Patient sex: M
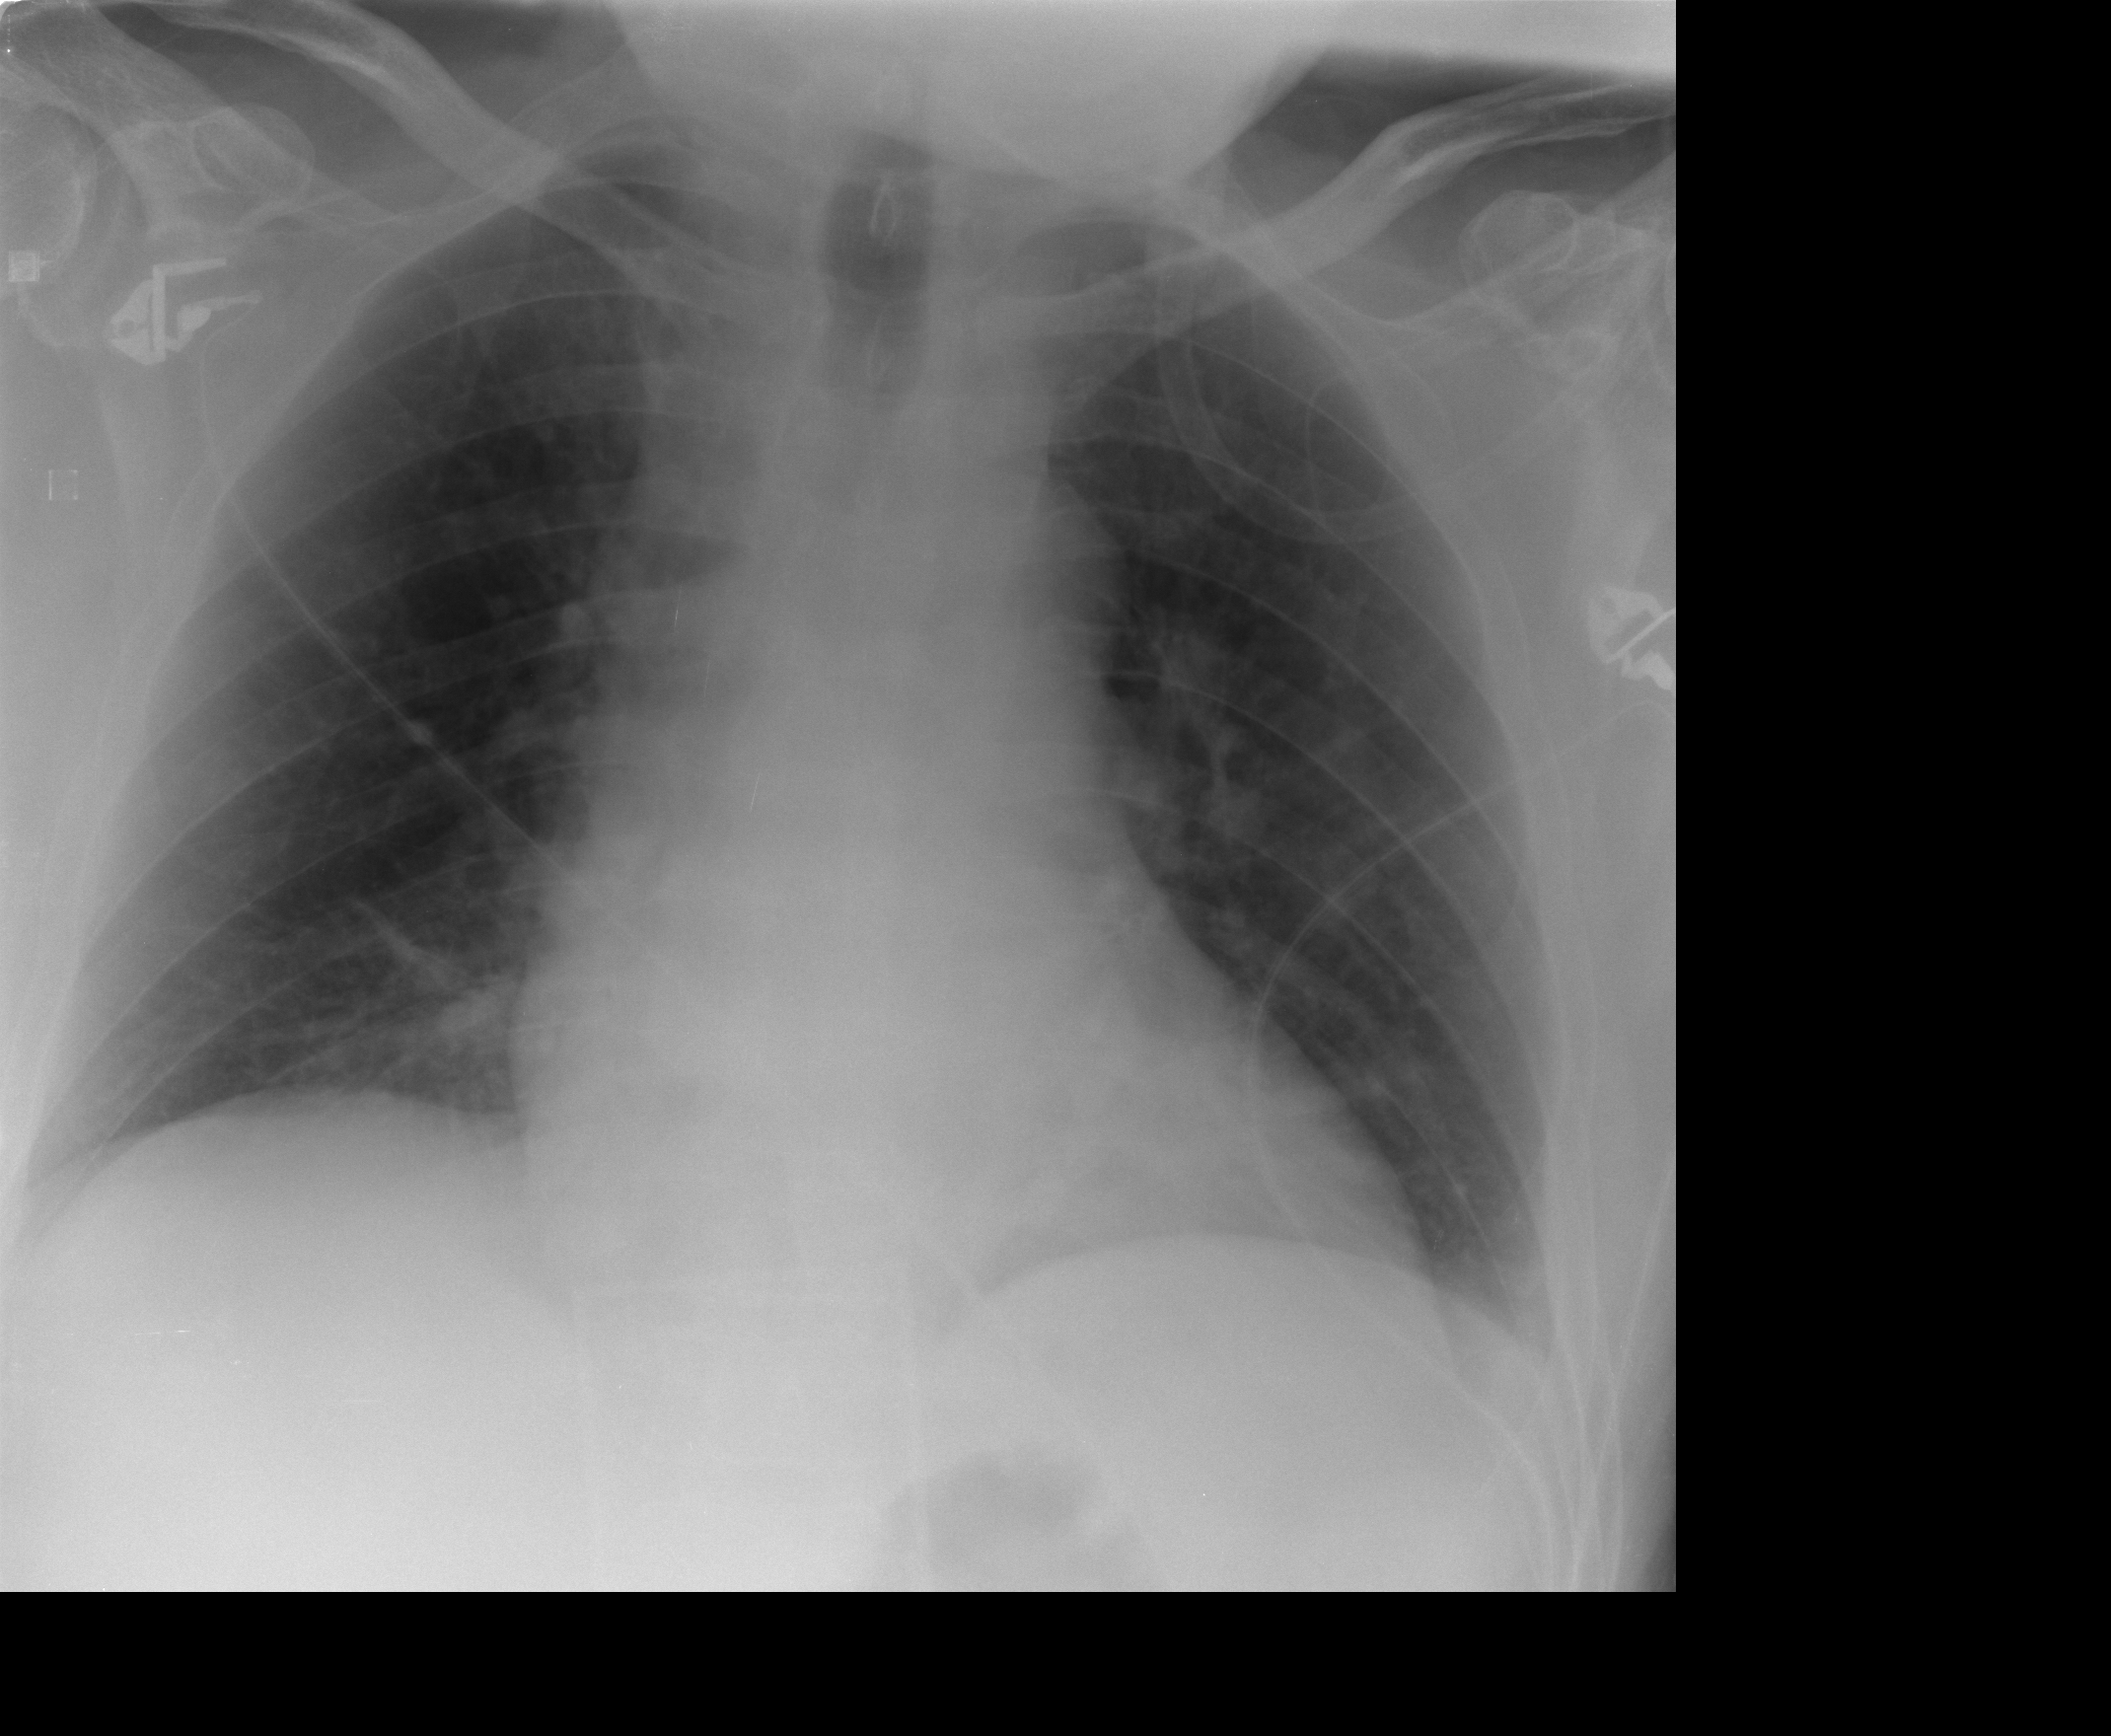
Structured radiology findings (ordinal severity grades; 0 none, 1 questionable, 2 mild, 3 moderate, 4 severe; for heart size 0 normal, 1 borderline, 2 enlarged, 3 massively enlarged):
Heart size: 2
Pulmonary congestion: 0
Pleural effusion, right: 0
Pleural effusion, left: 0
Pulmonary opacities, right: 0
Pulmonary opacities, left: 0
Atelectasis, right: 2
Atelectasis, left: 2